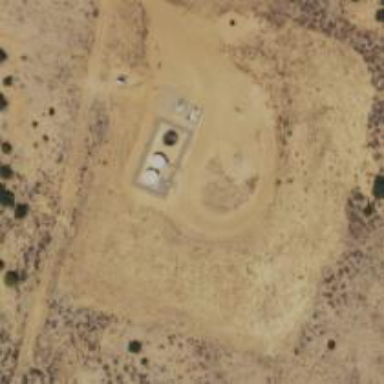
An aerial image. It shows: Storage tank with man-made structure.